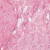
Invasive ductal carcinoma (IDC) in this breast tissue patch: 0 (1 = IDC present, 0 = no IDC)